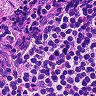
Metastatic tissue present: no